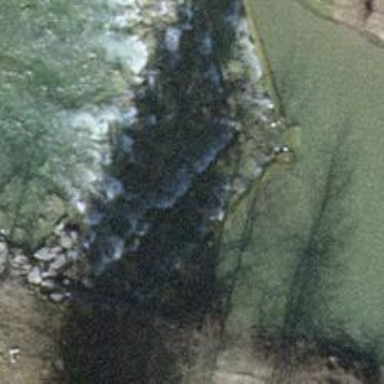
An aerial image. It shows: Weir along the waterway.